Field crop: maize
Growth stage: 2
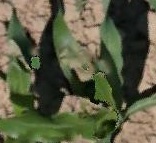
Species: maize